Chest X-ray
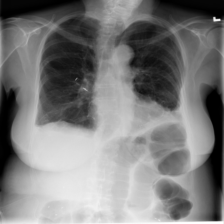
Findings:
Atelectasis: negative
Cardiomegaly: negative
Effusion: positive
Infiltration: negative
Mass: negative
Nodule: negative
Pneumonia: negative
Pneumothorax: negative
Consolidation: negative
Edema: negative
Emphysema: negative
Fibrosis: negative
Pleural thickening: negative
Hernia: negative